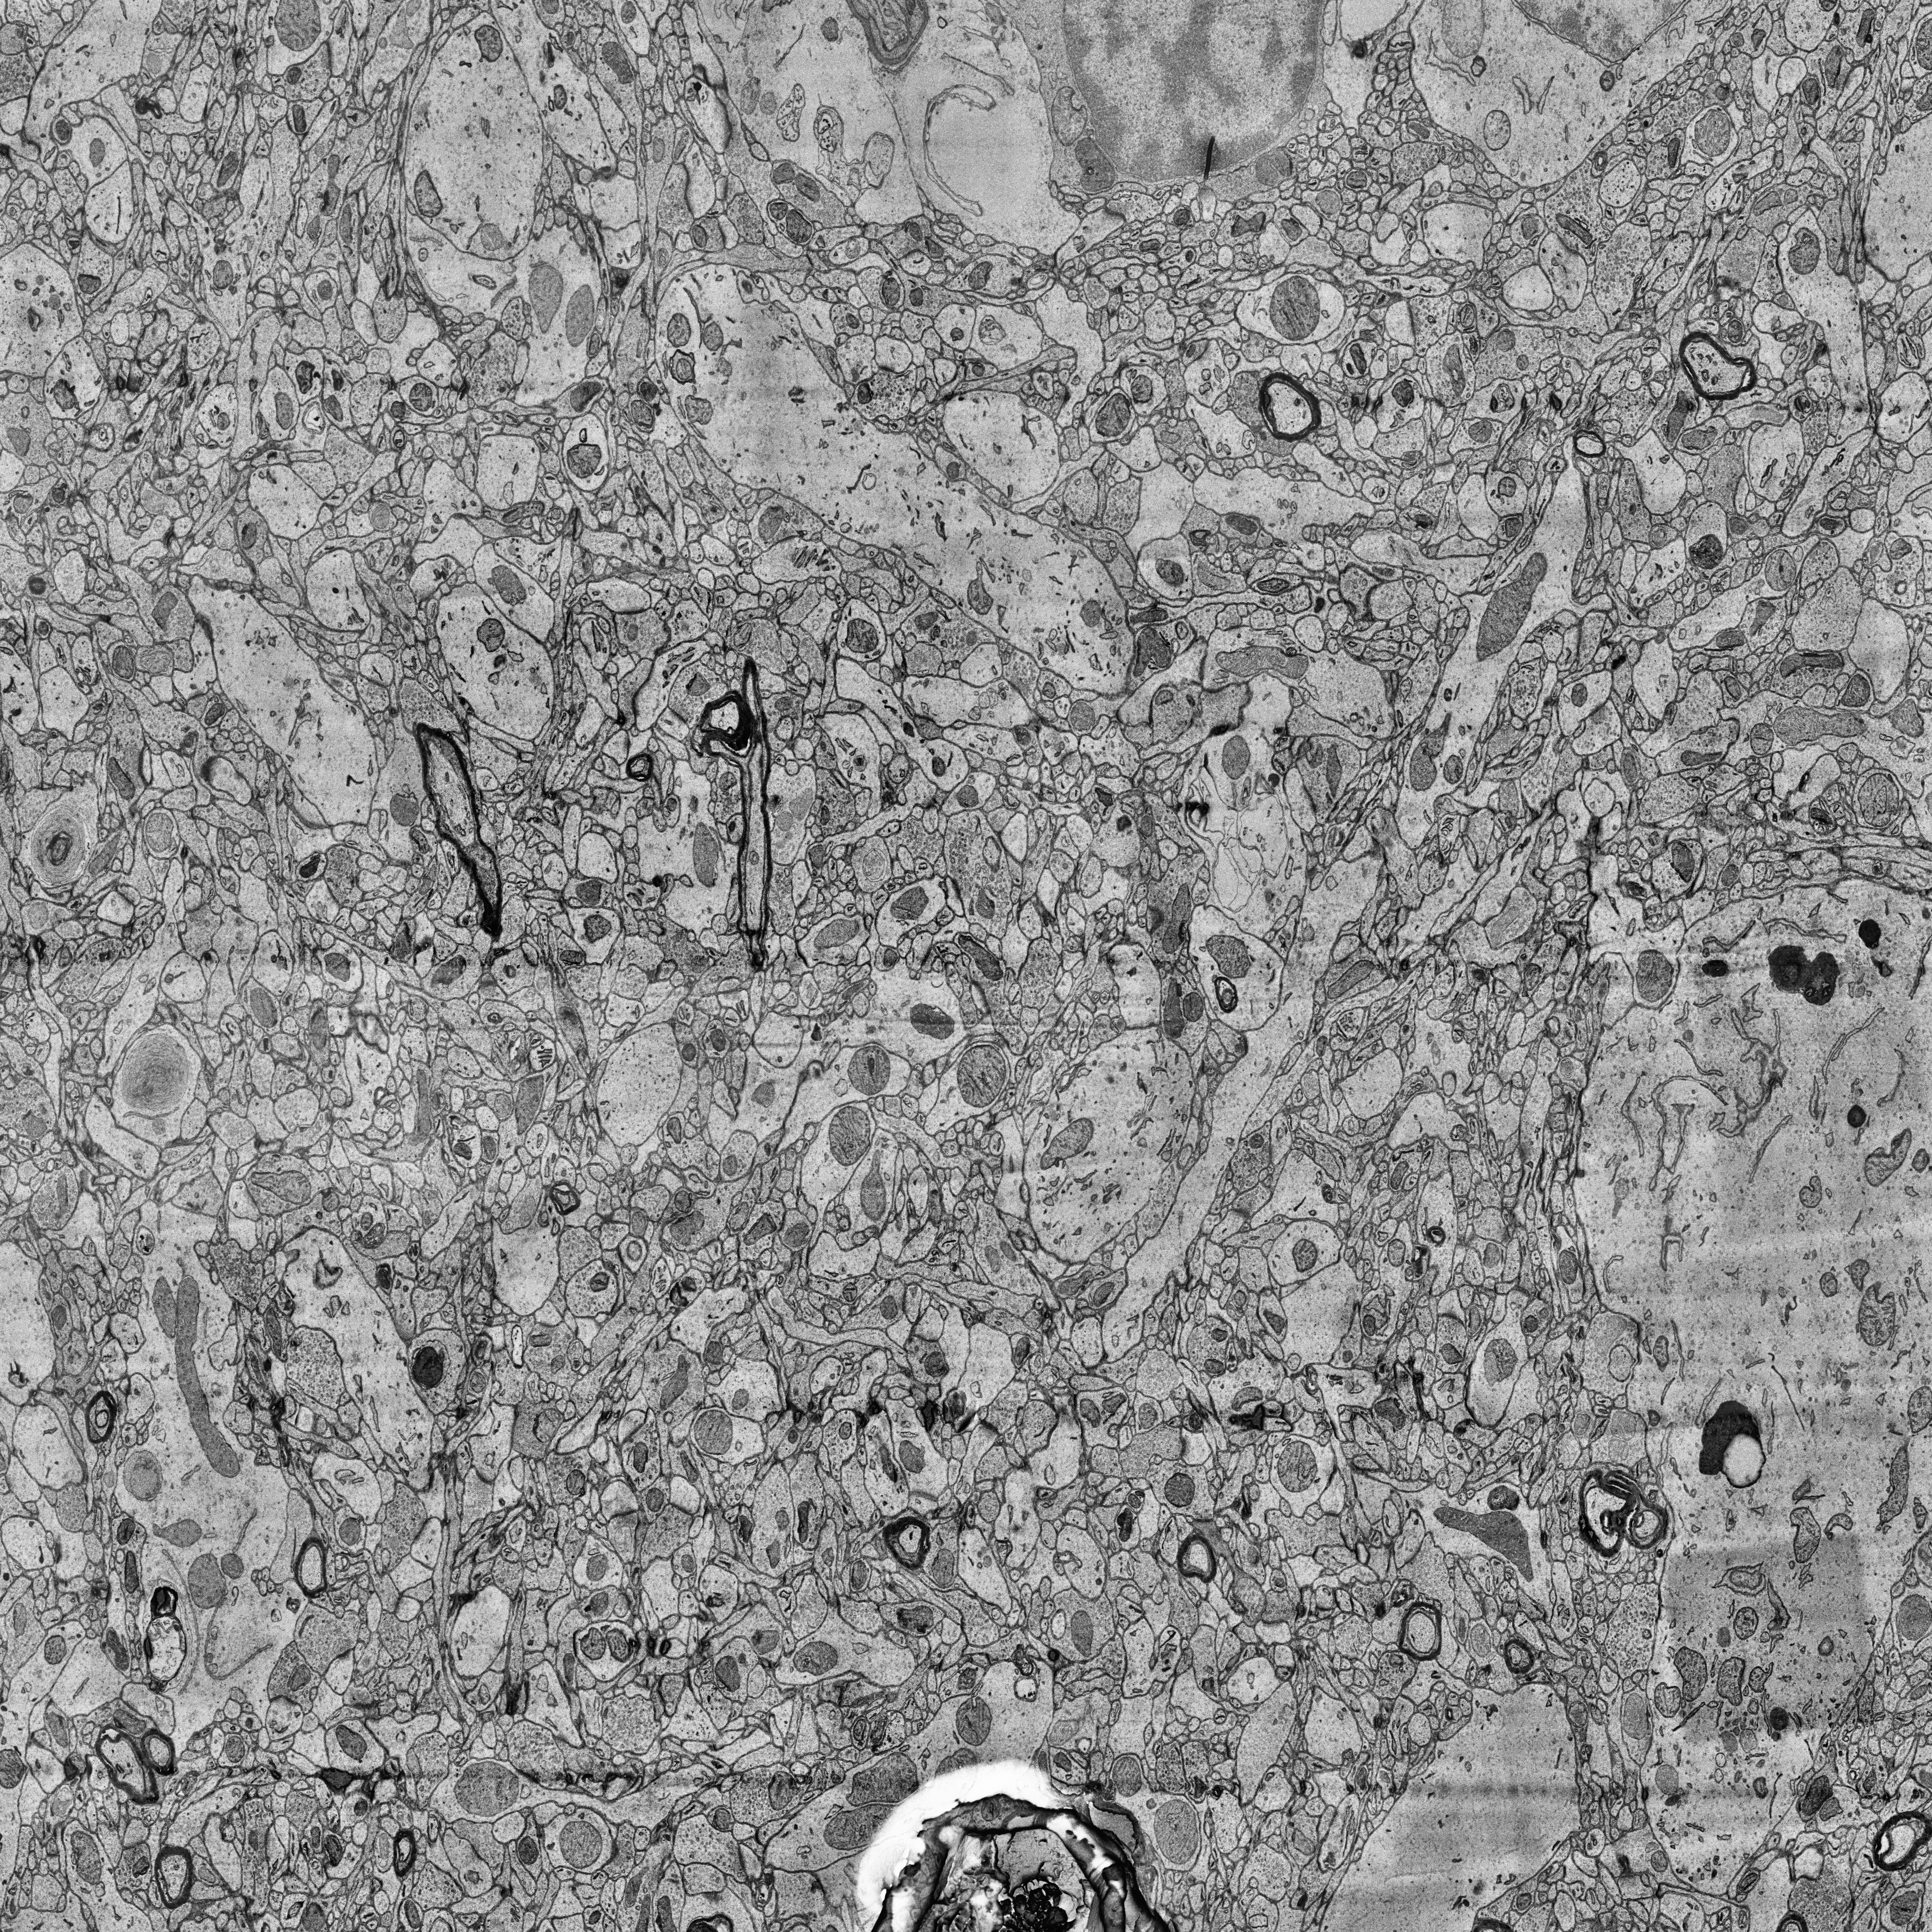
Electron microscopy slice of human cortex tissue
Slice depth (z): 187
Mitochondria instances in slice: 472